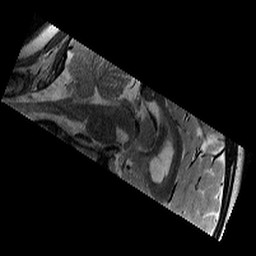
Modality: T2w
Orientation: sagittal
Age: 12
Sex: male
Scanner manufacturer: siemens
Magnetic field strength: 3 T
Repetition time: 9.23 s
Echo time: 0.067 s